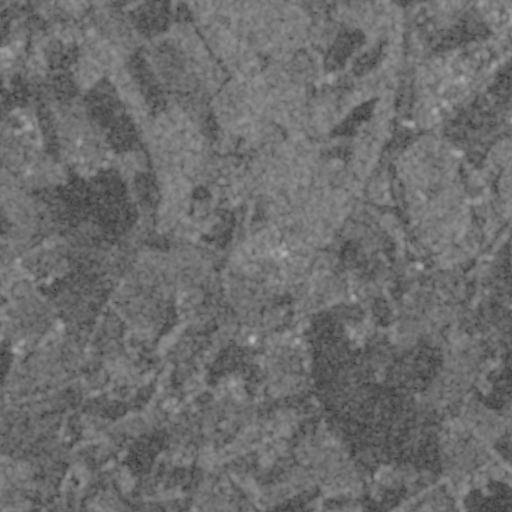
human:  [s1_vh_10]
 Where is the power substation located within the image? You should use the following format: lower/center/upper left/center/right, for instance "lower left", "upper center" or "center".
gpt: The power substation is located in the center right of the image.
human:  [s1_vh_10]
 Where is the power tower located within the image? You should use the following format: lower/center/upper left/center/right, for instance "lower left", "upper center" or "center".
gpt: The power tower is located in the upper right of the image.
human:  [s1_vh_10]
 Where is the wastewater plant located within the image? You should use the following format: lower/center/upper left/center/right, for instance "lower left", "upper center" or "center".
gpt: The wastewater plant is located in the lower right of the image.
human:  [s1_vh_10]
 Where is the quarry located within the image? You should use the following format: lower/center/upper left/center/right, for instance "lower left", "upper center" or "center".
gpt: There is no quarry in the image.

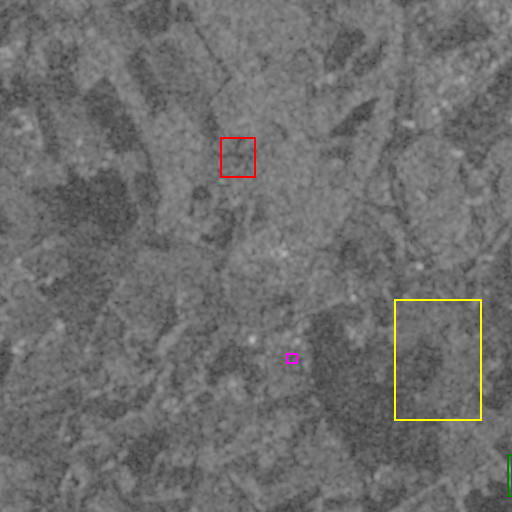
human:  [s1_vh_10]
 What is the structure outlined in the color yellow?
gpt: The structure outlined in yellow is a crop field.
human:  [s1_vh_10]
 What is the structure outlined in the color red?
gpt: The structure outlined in red is a park.
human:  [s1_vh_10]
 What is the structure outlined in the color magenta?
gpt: The structure outlined in magenta is a parking lot.
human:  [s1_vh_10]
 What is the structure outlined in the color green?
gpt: The structure outlined in green is a wastewater plant.
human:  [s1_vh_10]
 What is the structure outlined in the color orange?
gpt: There is no orange outline.